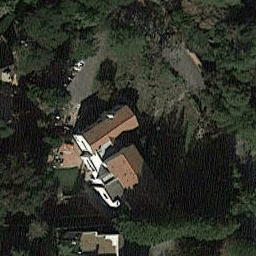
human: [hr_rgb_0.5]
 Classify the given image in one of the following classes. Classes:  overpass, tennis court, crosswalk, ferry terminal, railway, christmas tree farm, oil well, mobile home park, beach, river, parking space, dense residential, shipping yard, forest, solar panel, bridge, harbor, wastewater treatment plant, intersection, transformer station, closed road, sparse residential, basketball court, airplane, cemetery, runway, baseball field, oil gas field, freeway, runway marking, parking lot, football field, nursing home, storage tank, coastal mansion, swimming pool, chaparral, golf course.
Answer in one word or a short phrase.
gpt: sparse residential